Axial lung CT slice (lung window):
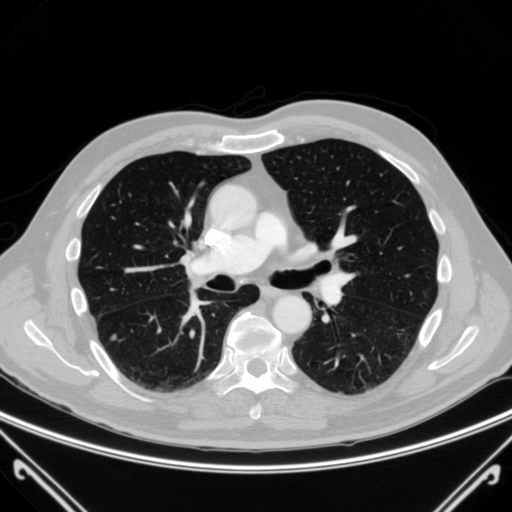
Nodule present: yes
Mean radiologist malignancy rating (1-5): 3